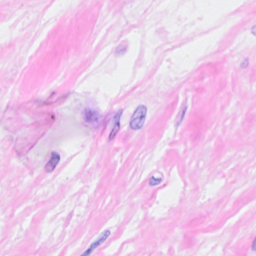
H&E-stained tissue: Breast